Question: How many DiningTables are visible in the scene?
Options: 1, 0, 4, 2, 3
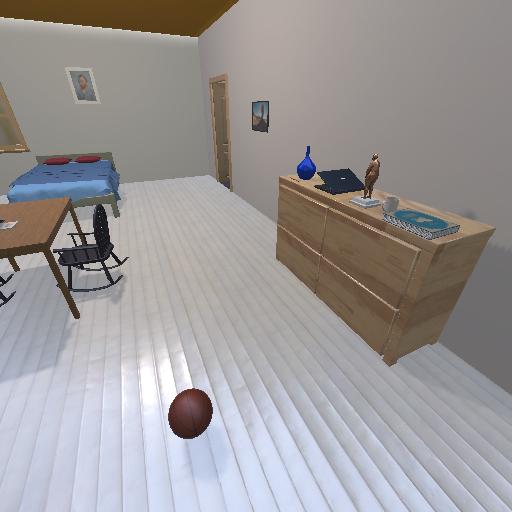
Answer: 1